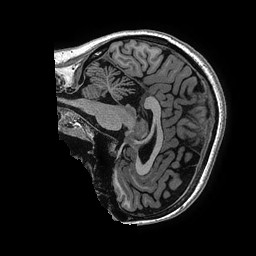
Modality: T1w
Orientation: sagittal
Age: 51
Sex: female
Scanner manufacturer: ge
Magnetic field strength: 3 T
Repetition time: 0.006952 s
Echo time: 0.00292 s